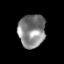
Tissue: prostate
Cell type: Epithelial cells
Senescence score: 0.2842
Nuclear area (px): 881
Mean DAPI intensity: 129.753